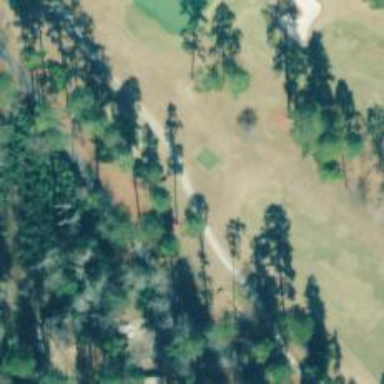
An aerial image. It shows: Path designated for golf carts.